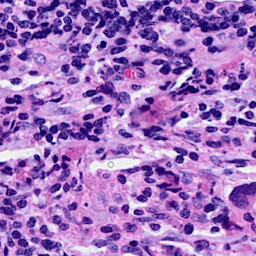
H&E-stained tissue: Breast